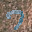
Label: 7